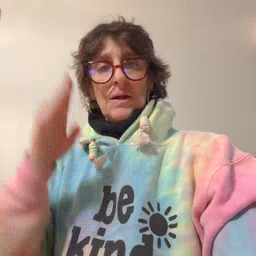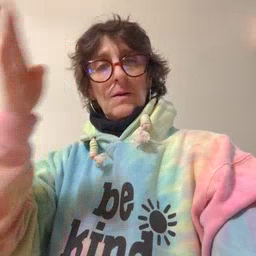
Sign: hello